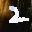
Label: 2